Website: home-depot
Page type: billing-address
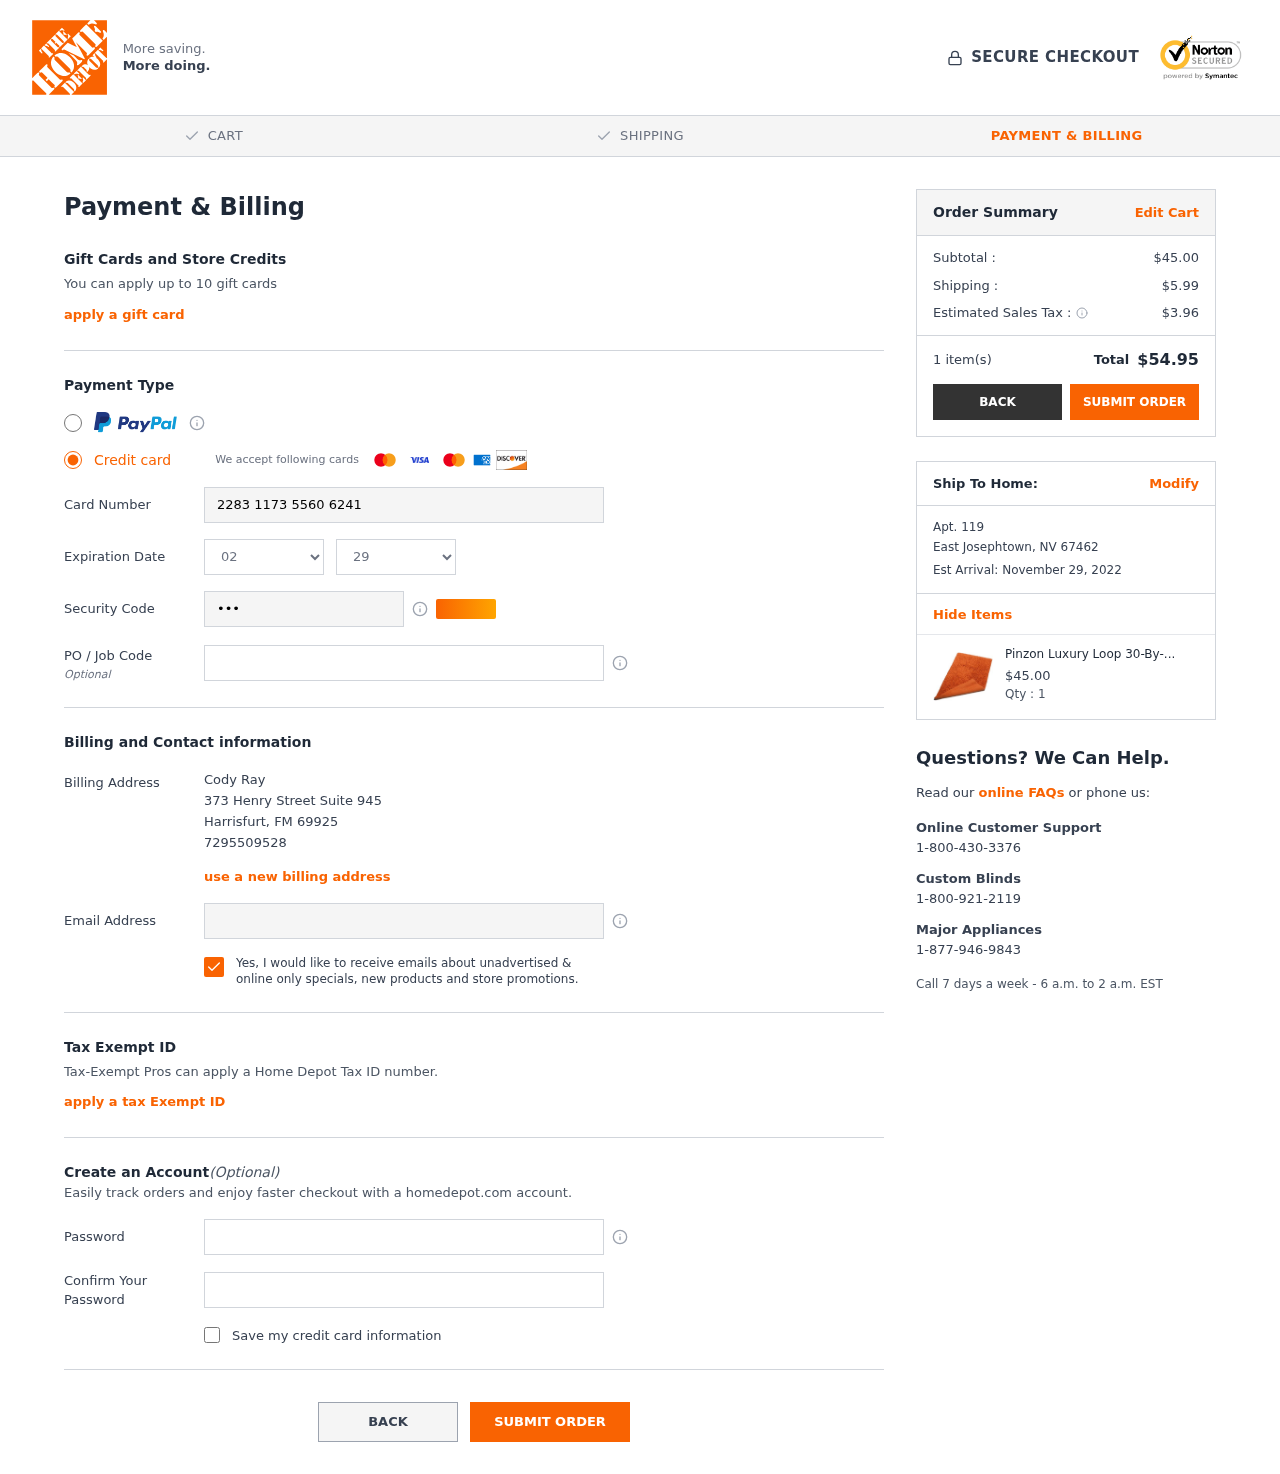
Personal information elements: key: PII_CARD_CVV
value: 845
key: PII_CARD_EXPIRY_MONTH
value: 02
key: PII_CARD_EXPIRY_YEAR
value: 29
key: PII_CARD_NUMBER
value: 2283 1173 5560 6241
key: PII_CITY
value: Harrisfurt
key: PII_CITY2
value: East Josephtown
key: PII_EMAIL
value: cody.ray@hotmail.com
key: PII_FULLNAME
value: Cody Ray
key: PII_PHONE
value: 7295509528
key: PII_POSTCODE
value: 69925
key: PII_POSTCODE2
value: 67462
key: PII_STATE_ABBR
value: FM
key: PII_STATE_ABBR2
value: NV
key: PII_STREET
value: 373 Henry Street Suite 945
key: PII_STREET2
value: Apt. 119
Product elements: key: PRODUCT1_NAME
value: Pinzon Luxury Loop 30-By-50-Inch Cotton Bath Rug, Spice
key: PRODUCT1_PRICE
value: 45
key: PRODUCT1_QUANTITY
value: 1
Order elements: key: ORDER_SUBTOTAL
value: $45.00
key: ORDER_SHIPPING_COST
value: $5.99
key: ORDER_TAX
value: $3.96
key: ORDER_NUM_ITEMS
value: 1 item(s)
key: ORDER_TOTAL
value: $54.95
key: ORDER_DELIVERY_DATE
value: Est Arrival: November 29, 2022